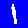
Digit: 1